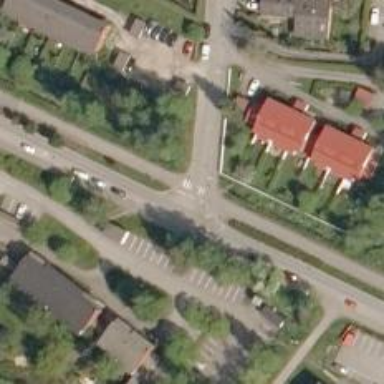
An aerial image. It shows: Asphalt cycleway with crossing for pedestrians.